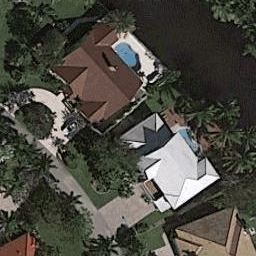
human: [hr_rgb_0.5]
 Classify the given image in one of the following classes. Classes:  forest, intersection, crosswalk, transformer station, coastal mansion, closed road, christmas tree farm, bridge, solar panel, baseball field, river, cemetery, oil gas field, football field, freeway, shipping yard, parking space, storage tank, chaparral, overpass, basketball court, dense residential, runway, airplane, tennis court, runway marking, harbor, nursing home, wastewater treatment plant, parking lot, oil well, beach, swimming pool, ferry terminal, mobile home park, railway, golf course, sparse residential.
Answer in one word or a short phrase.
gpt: coastal mansion